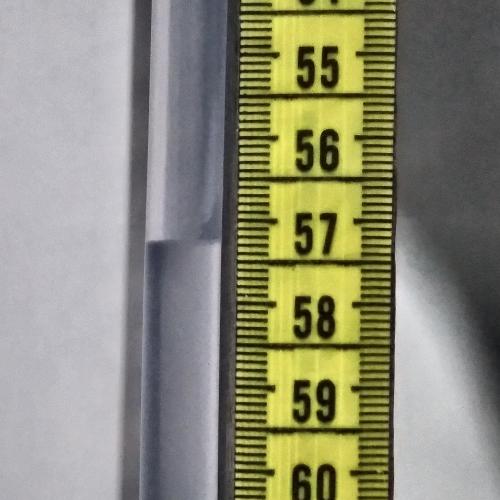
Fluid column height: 57.2 cm